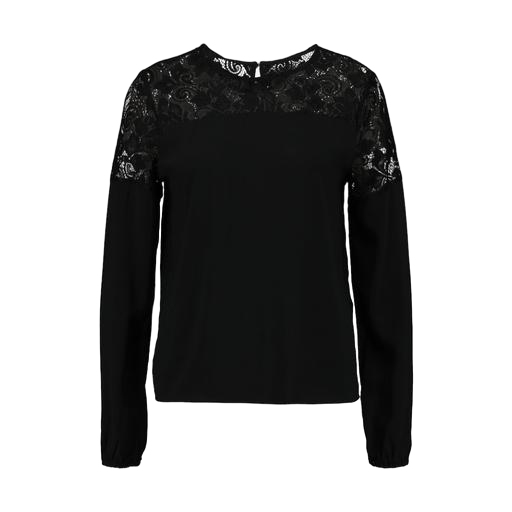
black lace-yoke jersey t-shirt, black lace-yoke jersey tee, black lace-accented top, white background